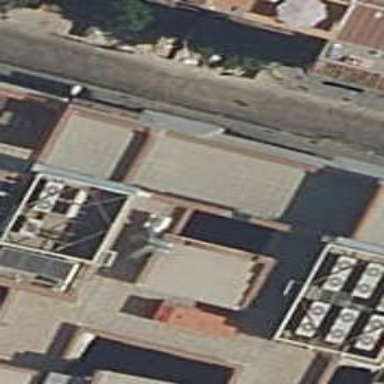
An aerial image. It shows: Part of building.